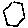
Label: hexagon